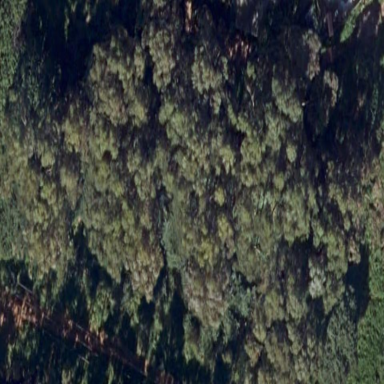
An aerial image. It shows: Serene woodland landscape.